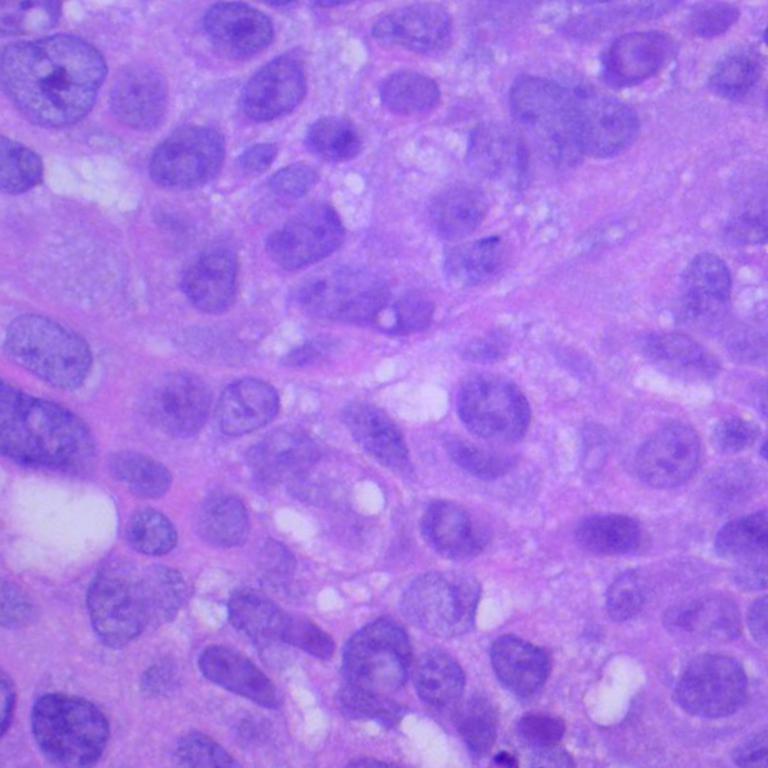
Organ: lung
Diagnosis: squamous carcinomas